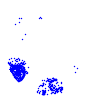
Particle: kaon